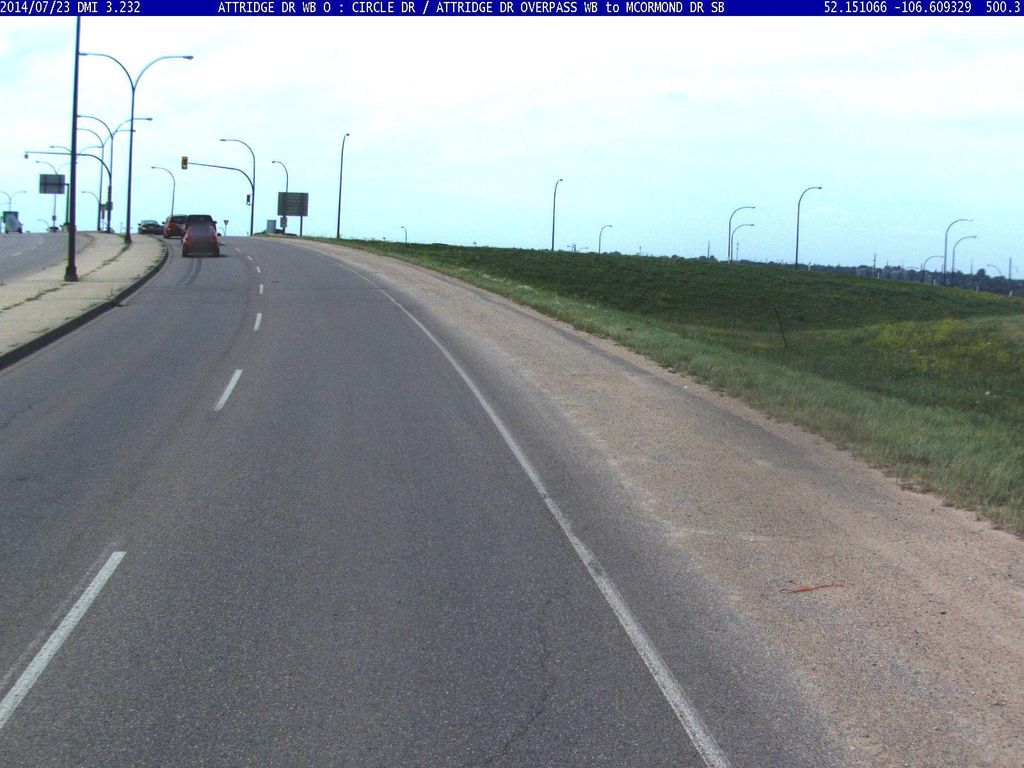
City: saskatoon